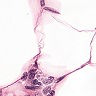
Metastatic tissue present: no